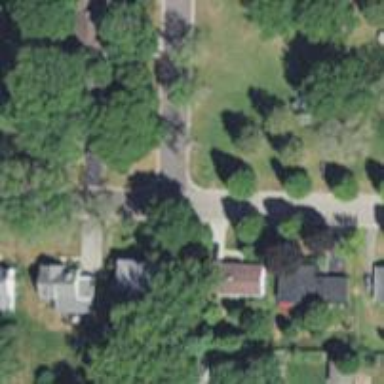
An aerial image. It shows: Residential road with asphalt surface and separate sidewalk.